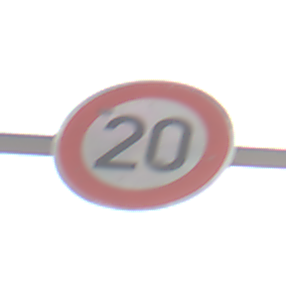
Verkehrszeichen: Geschwindigkeit20
Umgebung: Outdoor, Suburban
Tageszeit: MorningAfternoon
Wetter: Clear
Licht: Natural
Jahreszeit: NotSpecified
Kontrast: HighContrast